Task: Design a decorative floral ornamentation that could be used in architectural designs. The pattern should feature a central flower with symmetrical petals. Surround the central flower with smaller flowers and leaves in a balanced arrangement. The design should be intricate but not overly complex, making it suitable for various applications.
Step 464:
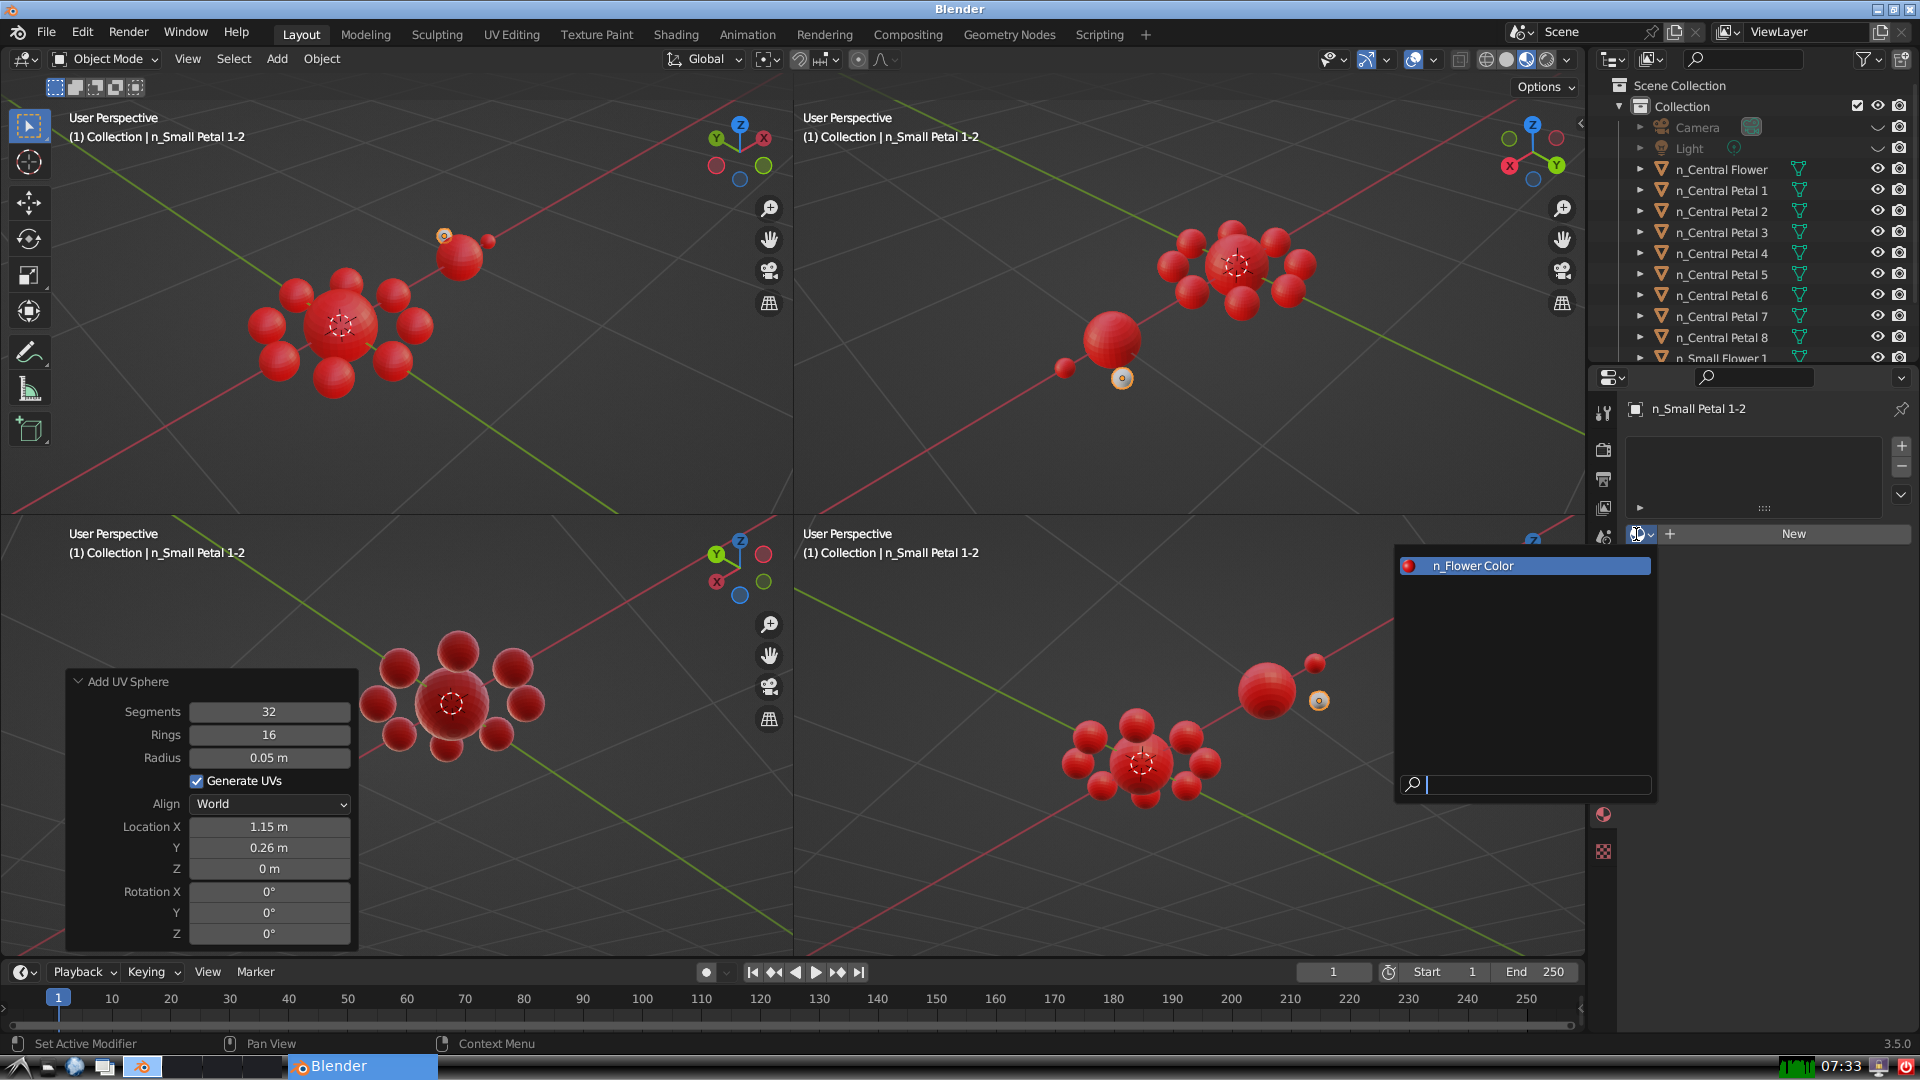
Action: input_text: n_Flower Color